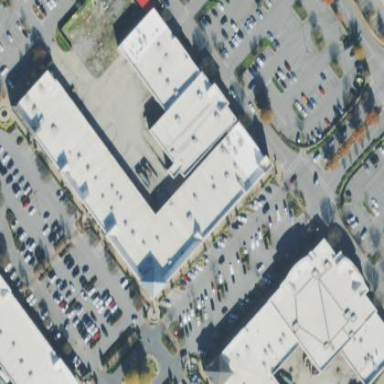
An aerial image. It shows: Commercial building.